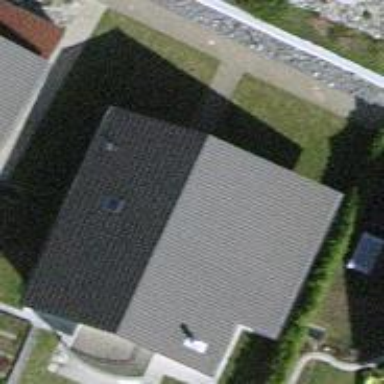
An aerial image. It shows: Detached building.